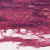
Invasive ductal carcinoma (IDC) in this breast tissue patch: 0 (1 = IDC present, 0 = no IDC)